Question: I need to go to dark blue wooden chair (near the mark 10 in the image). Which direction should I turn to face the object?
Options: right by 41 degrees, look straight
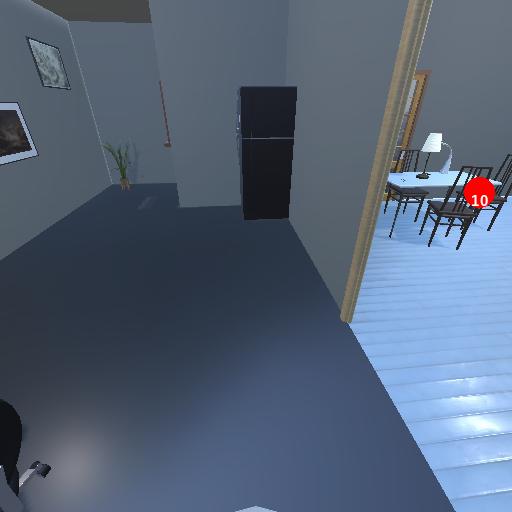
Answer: right by 41 degrees